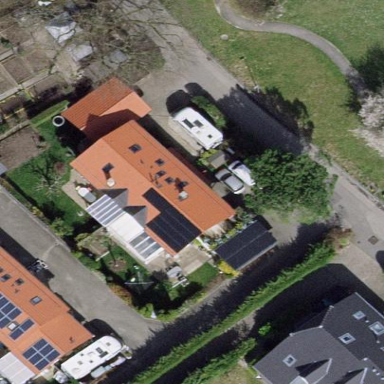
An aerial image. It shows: Garden enclosed by fence.